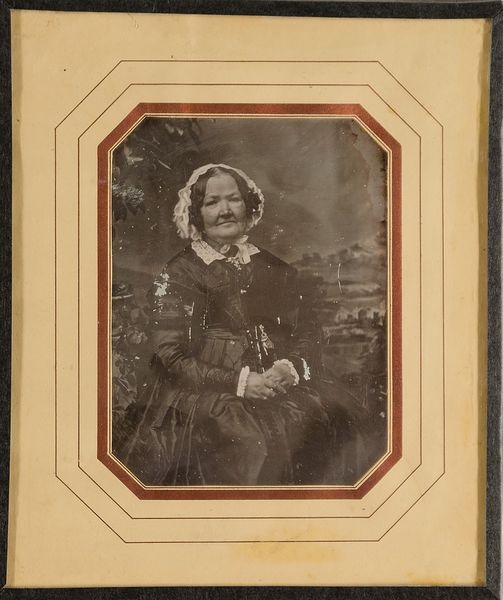
Titel: Johanna Friederike Garvens, geb. Deter (1785-1870)
Standort: Hamburg
Institution: Museum für Kunst und Gewerbe Hamburg
Schlagwörter: frau, portrait, figur, kopfbedeckung, foto, fotografie, photographie, photo, lichtbild, daguerreotypie, bildwerke, angewandte und bildende kunst, hessische systematik, porträt, porträtfotografie, porträtphotographie, hüftbild